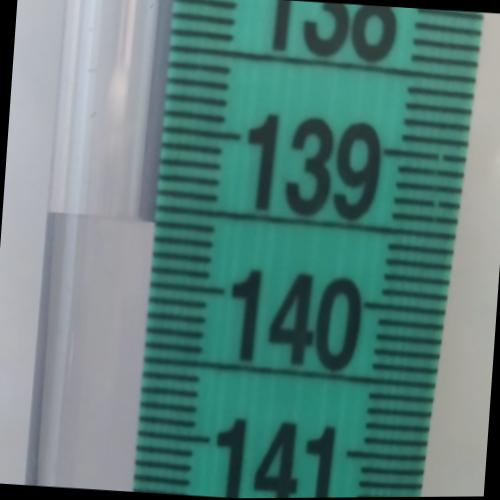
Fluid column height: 139.6 cm